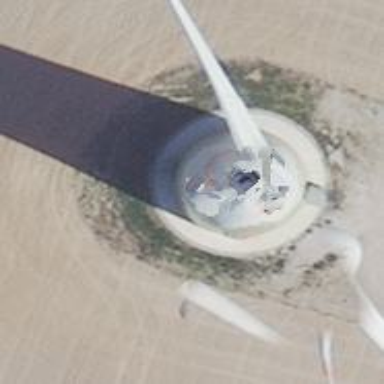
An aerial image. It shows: Wind generator with horizontal axis. The generator is wind turbine.